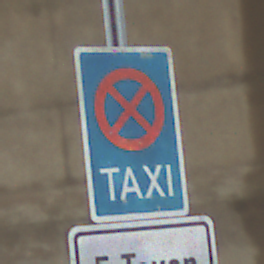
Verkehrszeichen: Taxenstand
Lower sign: FahrzeugeVerbaleAngabe2
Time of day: Midday
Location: Roofed (Beach)
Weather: Overcast
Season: NotSpecified
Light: Natural